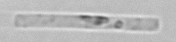
Label: Leptocylindrus